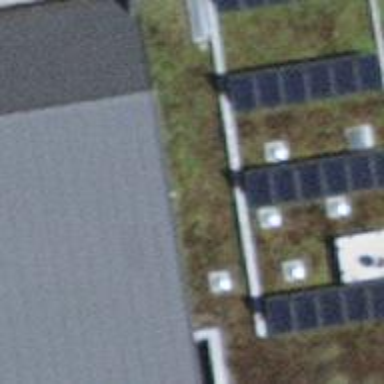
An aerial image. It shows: Building with ridged roof.